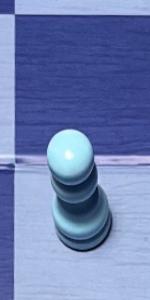
Label: Pawn_White